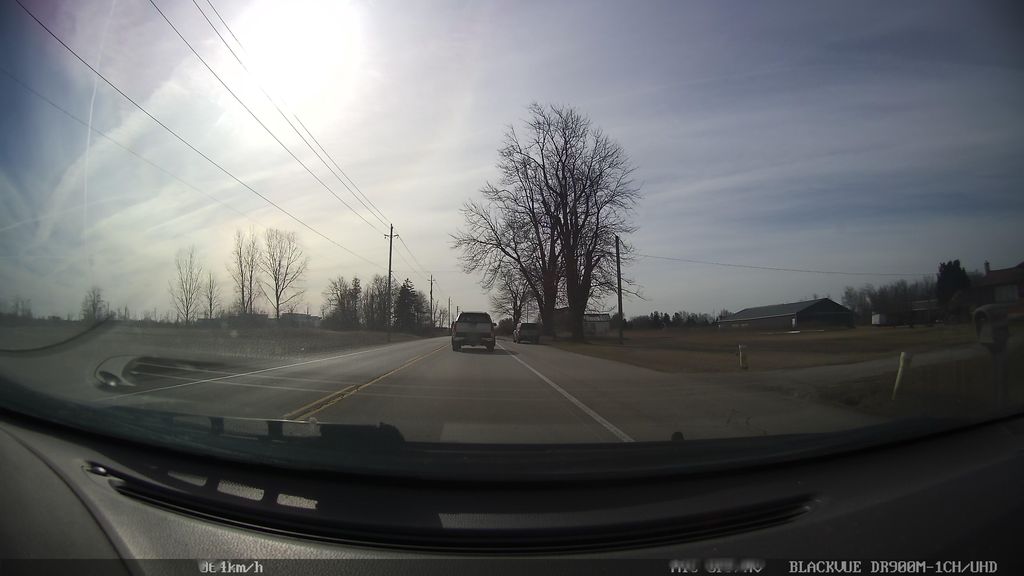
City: kitchener-waterloo